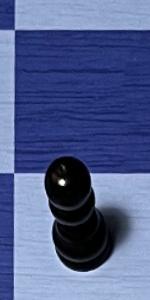
Label: Pawn_Black